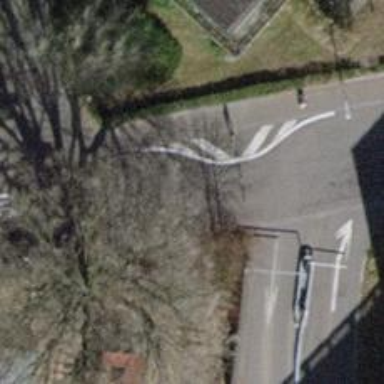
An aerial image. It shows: Bollard.